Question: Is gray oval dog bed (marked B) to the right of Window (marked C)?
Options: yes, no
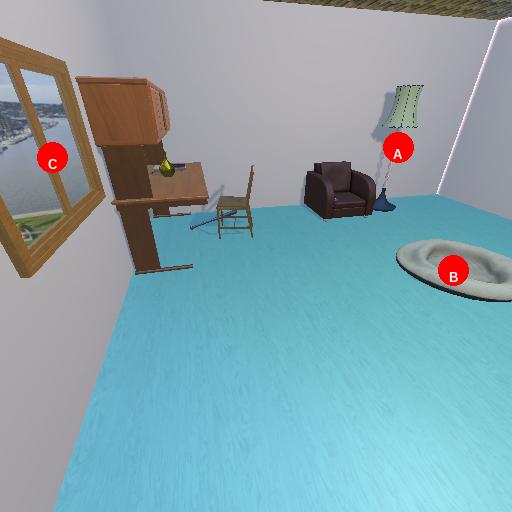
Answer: yes